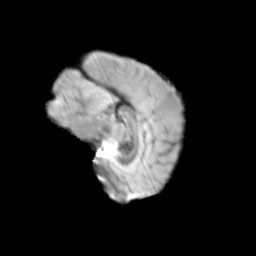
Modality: T2w
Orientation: sagittal
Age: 13
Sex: female
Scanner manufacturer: siemens
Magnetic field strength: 3 T
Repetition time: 3.8 s
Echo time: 0.07 s